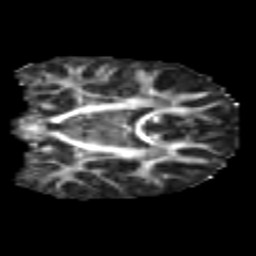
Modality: FA
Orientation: coronal
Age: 7
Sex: male
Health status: healthy